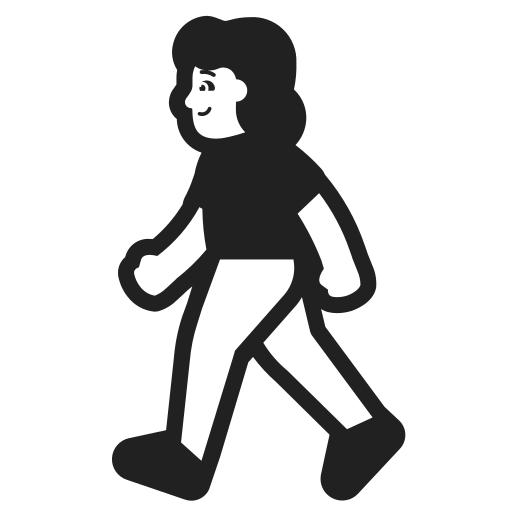
woman walking high contrast default